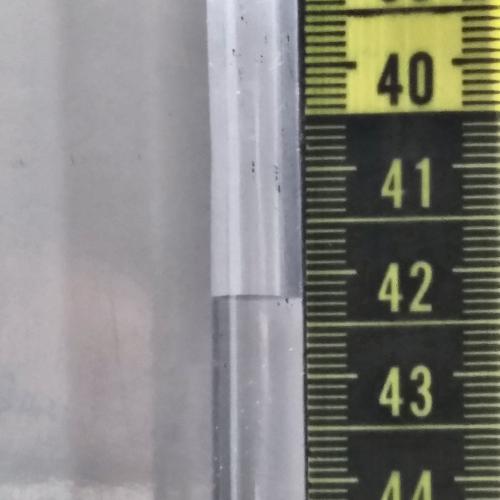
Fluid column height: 42.3 cm